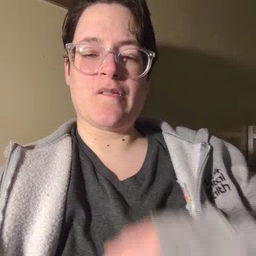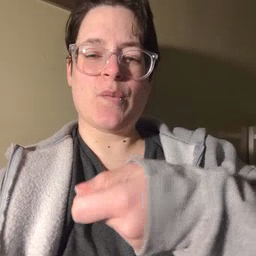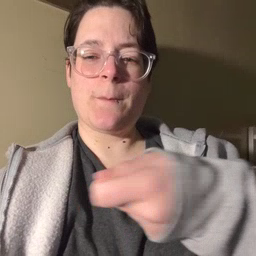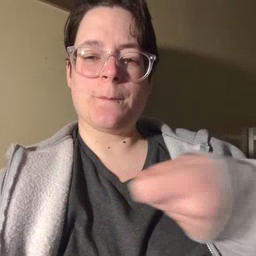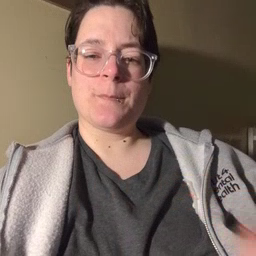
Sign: vacuum